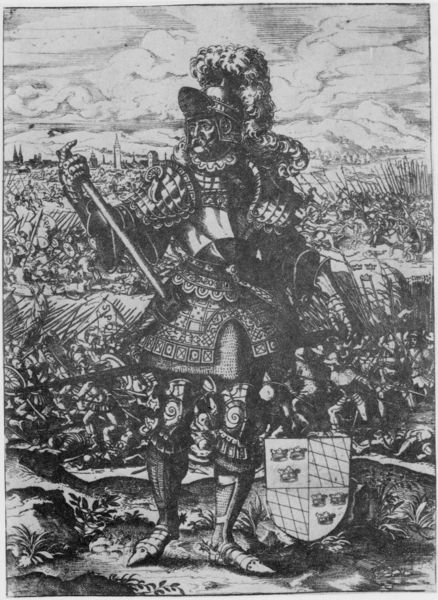
Titel: Bildnis von Theodorus II
Künstler: Jost Amman
Institution: (Seriendruck)
Schlagwörter: blätter, feder, himmel, kampf, kämpfer, mann, weiß, wolken, stadt, grau, männer, schwarz, zeichnung, gras, wolke, muster, arme, federn, stehen, steine, bildnis, hände, portrait, porträt, feld, felder, horizont, rauch, boden, pose, pferde, stock, turm, federbusch, fahnen, schuhe, stab, graphik, krieg, schlacht, soldaten, glanz, knie, schild, panzer, druck, schnitt, radierung, stich, schwarzweiß, schwert, uniform, waffen, soldat, degen, helm, stiefel, krause, ritter, armee, feldzug, rüstung, wappen, harnisch, hubi, dolch, heiliger, lanzen, speer, wien, kupferstich, federhelm, puschel, rdierung, jost amann, kupferstsich, kupfersstich, schlacht#